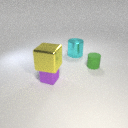
small purple metal cube below large yellow metal cube